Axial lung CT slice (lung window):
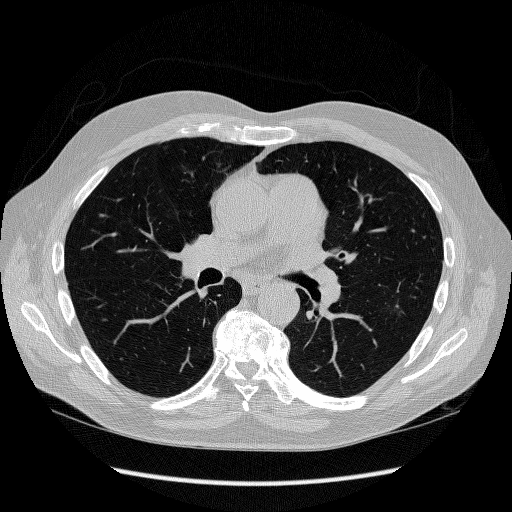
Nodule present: no